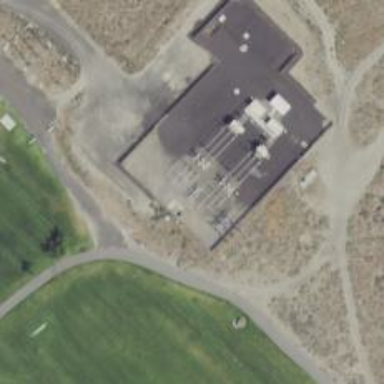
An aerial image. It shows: Power substation.